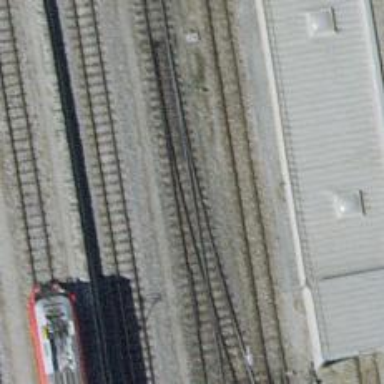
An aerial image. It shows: Narrow-gauge railway siding with one track.